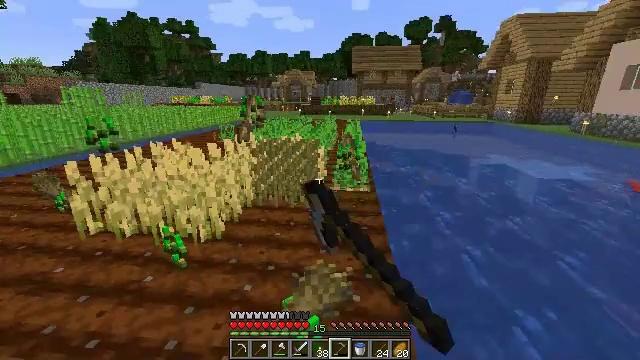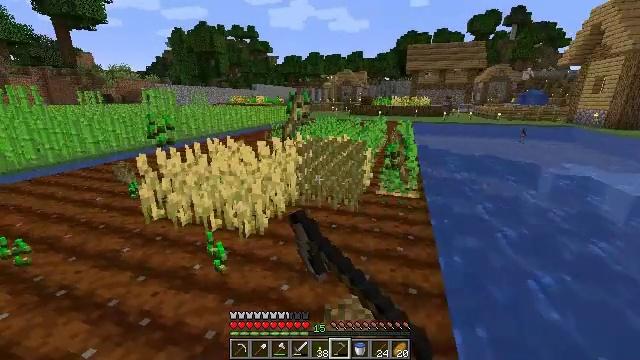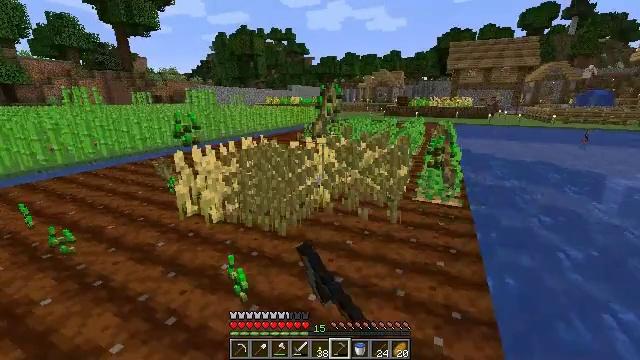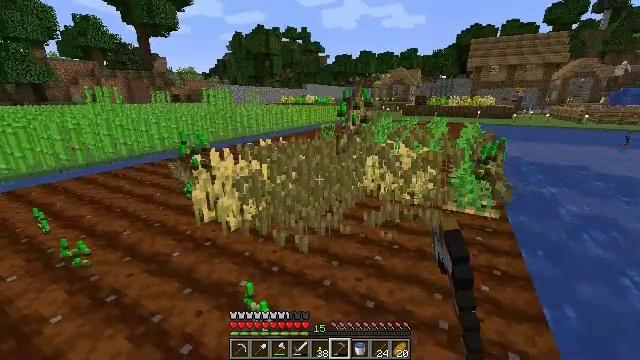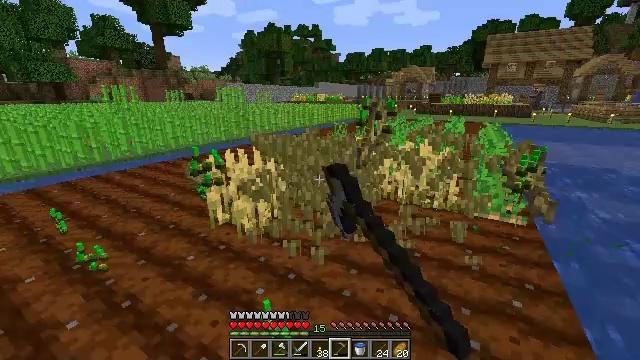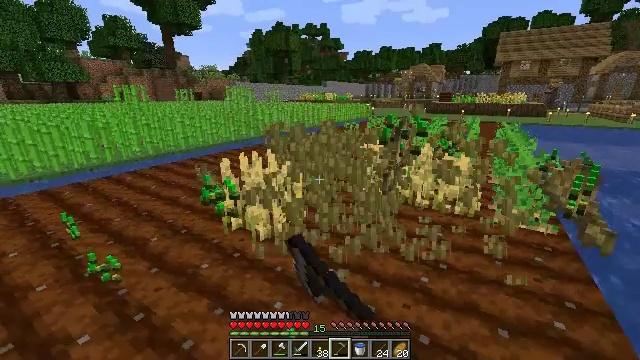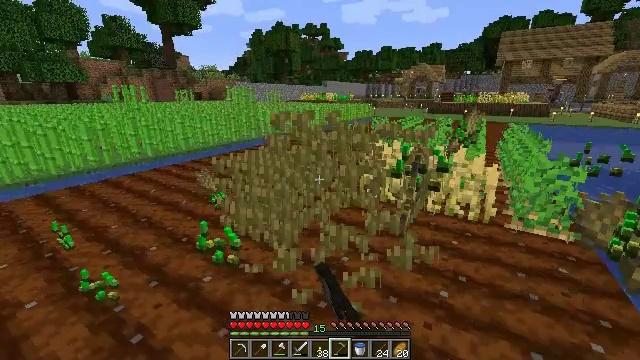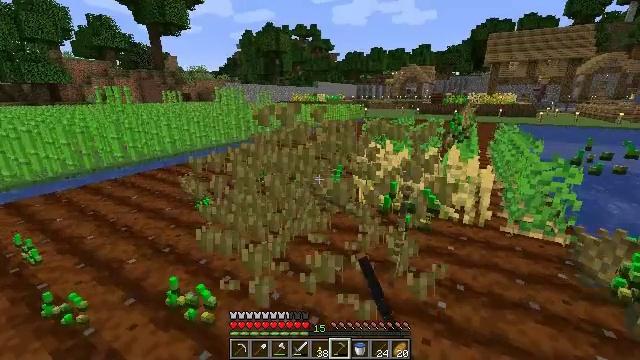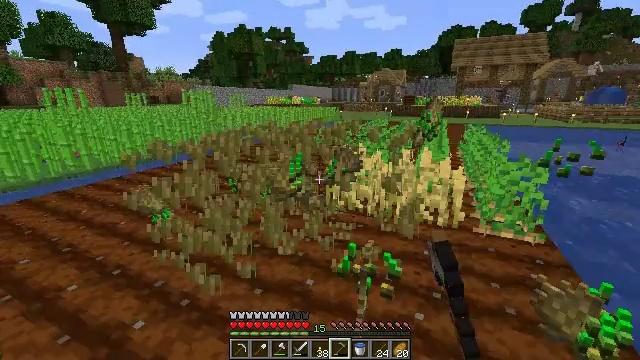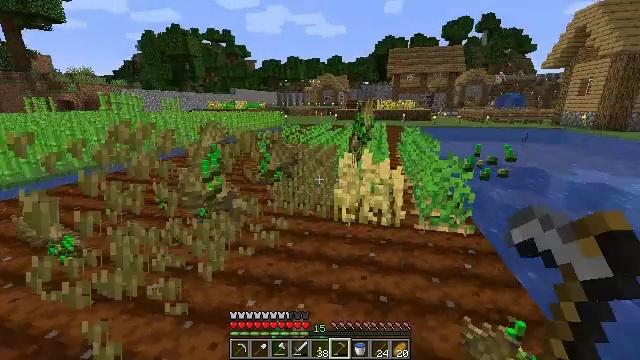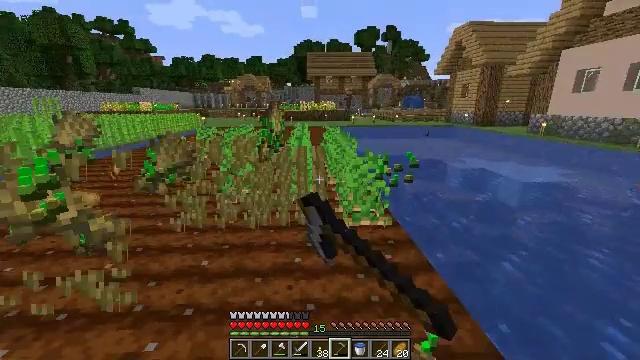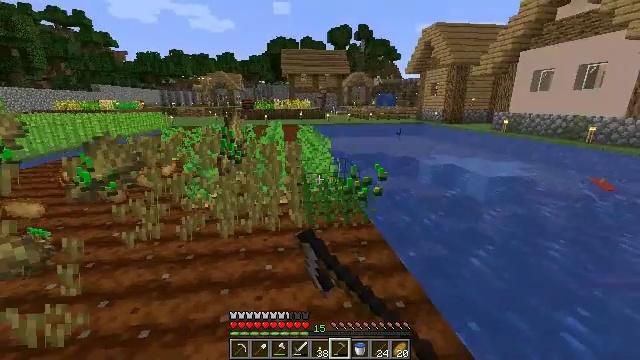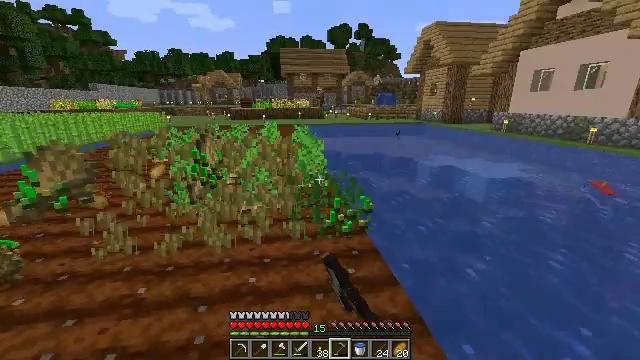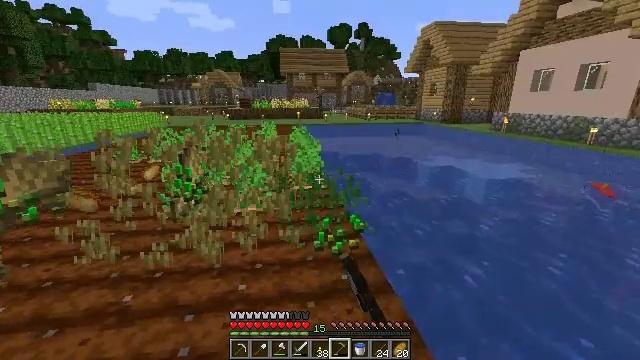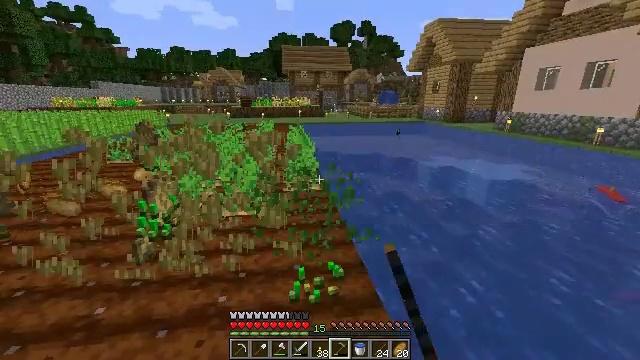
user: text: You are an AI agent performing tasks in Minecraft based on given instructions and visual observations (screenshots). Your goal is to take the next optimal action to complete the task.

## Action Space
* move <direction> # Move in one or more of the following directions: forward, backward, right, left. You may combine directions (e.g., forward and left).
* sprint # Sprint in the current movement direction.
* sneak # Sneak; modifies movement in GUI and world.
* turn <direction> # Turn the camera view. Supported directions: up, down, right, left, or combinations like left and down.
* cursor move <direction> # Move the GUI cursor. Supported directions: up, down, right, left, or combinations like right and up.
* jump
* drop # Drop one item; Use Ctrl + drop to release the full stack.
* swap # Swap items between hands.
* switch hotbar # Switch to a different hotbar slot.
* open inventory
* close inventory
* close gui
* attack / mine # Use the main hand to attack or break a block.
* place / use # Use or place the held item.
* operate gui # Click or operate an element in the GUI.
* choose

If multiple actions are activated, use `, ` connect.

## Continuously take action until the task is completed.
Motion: motion action
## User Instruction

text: Get wheat from the farmland.
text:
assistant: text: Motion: move forward and move left, turn left, attack / mine
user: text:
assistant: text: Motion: move forward and move left, turn left, attack / mine
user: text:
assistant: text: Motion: move forward and move left, turn left, attack / mine
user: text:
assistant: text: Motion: move forward and move left, turn left, attack / mine
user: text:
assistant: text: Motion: move forward and move left, turn left, attack / mine
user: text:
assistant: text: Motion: move forward and move right, attack / mine
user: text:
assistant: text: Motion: move forward and move right, turn right, attack / mine
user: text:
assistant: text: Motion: move forward and move right, turn right, attack / mine
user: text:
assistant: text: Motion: move forward and move right, turn right, attack / mine
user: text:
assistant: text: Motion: move forward and move right, turn right, attack / mine
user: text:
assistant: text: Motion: move forward and move right, turn right, attack / mine
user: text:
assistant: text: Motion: move forward and move right, attack / mine
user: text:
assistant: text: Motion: move forward and move right, attack / mine
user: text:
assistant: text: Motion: move forward, attack / mine
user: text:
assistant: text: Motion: attack / mine